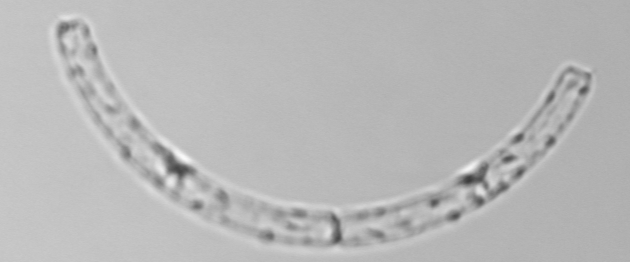
Label: Guinardia_striata